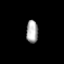
Tissue: prostate
Cell type: Myeloid cells
Senescence score: 0.7415
Nuclear area (px): 259
Mean DAPI intensity: 169.668